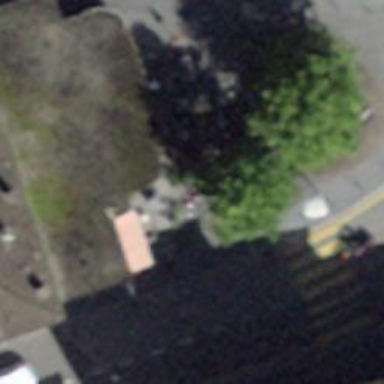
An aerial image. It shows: Ice cream stand or shop.